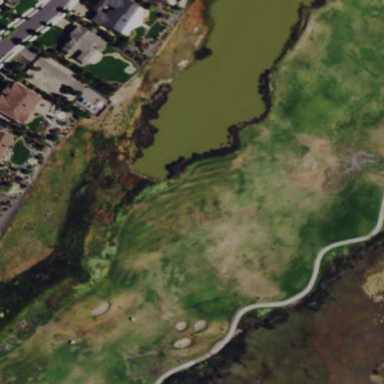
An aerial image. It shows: Rough area on grassy golf course.